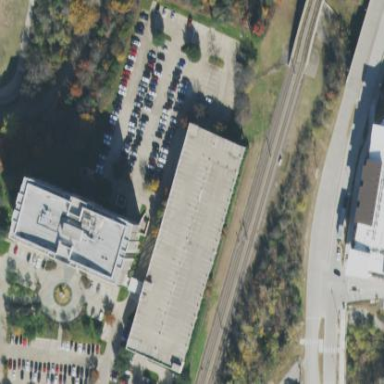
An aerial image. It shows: Parking area with parking building.